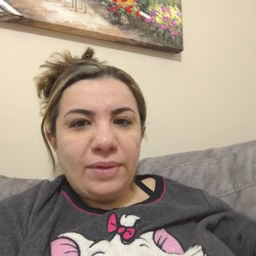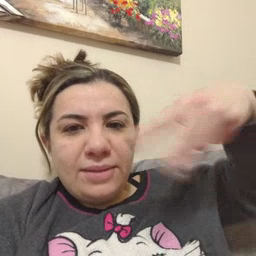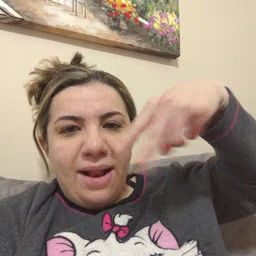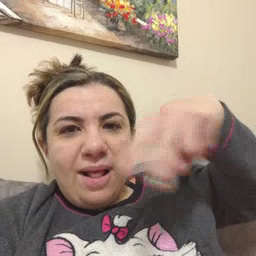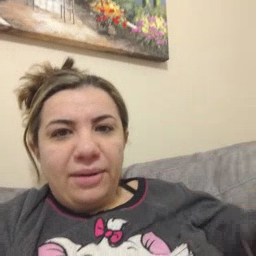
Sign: dance